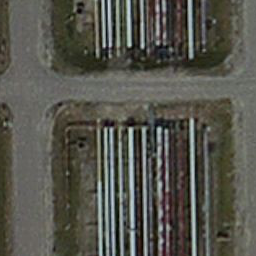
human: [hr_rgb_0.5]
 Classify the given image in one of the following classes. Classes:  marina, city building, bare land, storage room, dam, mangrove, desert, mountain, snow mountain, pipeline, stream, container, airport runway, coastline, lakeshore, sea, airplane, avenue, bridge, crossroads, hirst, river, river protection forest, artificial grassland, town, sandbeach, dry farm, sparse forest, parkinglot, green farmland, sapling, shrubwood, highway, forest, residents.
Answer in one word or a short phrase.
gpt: pipeline